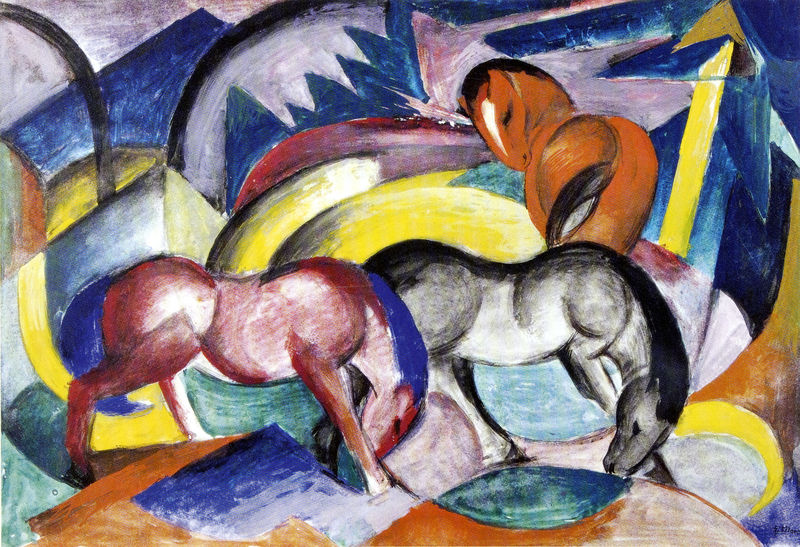
Titel: Drei Pferde
Künstler: Franz Marc
Standort: USA
Institution: Privatbesitz
Schlagwörter: berg, blau, himmel, kopf, körper, weiß, bäume, gelb, grün, kubismus, landschaft, ocker, bewegung, braun, bunt, grau, köpfe, orange, rücken, schwarz, türkis, rot, tiere, wiese, expressionismus, flächig, stehen, felder, hügel, natur, weide, brücke, wiesen, drei, wald, pferde, reiter, rund, beine, huf, hufe, mähne, schweif, farbig, studie, abstrakt, berge, farben, flächen, gipfel, formen, lila, violett, grasen, linien, figuren, tannen, einfach, abstraktion, bögen, kurven, weiden, münchen, hinten, form, franz, staunen, geometrisch, zacken, picasso, fressen, geometrie, blauer reiter, seele, kuben, chagall, avantgarde, blauer, franz marc, marc, mähnen, der blaue reiter, fohlen, turkis, polychromie, königsblau, 1920